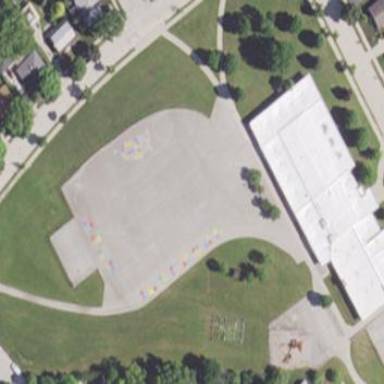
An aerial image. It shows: School.